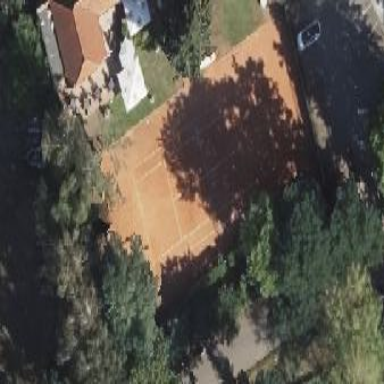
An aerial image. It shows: Tennis pitch with clay surface for leisure sports.